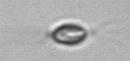
Label: Chrysochromulina